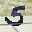
Label: 5